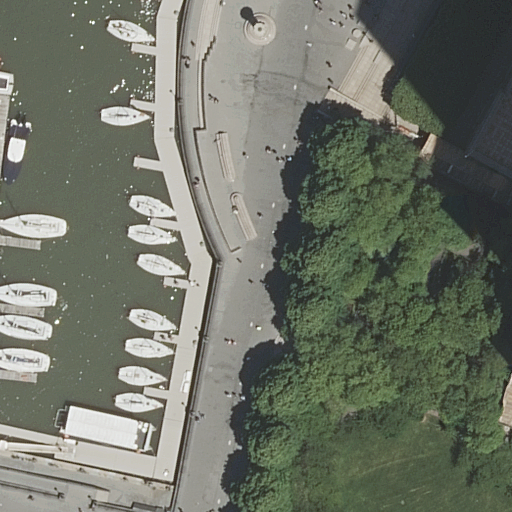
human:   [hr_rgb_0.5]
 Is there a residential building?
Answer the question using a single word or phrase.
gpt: yes

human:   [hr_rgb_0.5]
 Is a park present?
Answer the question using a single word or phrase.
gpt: yes

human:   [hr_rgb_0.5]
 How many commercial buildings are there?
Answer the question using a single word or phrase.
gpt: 0

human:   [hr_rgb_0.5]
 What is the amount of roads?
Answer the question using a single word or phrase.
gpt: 1

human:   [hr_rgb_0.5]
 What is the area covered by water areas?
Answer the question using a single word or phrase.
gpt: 3492m2

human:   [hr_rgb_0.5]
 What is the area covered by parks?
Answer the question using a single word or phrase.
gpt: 6194m2

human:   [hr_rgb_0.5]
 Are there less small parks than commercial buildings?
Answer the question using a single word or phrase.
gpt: no

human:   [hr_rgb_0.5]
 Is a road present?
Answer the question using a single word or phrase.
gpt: yes

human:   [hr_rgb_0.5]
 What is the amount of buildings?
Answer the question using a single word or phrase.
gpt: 3

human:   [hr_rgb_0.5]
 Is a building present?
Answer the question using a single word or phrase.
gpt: yes

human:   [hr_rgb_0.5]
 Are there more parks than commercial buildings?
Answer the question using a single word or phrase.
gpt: yes

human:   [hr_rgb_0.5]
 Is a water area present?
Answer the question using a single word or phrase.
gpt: yes

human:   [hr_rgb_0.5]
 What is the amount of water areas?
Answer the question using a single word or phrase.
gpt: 1

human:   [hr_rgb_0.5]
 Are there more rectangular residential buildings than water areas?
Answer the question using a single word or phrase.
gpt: yes

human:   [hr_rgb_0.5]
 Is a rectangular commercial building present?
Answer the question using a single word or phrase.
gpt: no

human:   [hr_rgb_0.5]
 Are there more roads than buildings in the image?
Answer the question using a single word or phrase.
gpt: no

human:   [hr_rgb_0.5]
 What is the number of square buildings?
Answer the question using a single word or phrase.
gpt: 1

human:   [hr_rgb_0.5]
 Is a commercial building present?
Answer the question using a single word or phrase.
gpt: no

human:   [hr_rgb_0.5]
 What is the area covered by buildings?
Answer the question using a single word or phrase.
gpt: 92m2

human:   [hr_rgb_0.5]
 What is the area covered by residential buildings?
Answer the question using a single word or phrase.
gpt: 92m2

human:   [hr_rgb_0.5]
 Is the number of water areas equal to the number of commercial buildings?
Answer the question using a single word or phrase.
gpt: no

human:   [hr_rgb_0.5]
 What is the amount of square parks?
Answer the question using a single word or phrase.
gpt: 0

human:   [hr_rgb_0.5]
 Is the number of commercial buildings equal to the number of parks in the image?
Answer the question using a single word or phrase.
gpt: no

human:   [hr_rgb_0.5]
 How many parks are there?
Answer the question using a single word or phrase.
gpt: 1

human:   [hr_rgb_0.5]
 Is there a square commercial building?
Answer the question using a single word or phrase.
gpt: no

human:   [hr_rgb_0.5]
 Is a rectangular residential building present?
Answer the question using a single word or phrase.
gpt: yes

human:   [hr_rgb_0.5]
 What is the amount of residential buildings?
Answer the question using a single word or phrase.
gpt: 3

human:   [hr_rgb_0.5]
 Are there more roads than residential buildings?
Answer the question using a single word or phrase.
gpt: no

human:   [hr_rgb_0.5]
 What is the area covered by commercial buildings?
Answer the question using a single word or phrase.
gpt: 0m2

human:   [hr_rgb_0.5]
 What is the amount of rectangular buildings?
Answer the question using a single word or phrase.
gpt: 3

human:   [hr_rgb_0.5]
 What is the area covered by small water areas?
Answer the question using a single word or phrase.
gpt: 0m2

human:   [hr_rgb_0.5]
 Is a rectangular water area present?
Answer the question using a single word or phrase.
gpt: no

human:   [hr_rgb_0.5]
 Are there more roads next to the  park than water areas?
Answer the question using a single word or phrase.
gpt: no

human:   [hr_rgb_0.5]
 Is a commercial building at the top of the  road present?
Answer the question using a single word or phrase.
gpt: no

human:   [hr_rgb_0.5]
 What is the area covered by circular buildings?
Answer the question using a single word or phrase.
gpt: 5m2

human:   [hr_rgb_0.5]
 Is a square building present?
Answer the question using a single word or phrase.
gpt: yes

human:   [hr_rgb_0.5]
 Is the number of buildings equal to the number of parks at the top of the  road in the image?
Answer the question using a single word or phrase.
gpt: no

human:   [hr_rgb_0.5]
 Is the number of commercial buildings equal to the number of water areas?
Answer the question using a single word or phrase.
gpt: no

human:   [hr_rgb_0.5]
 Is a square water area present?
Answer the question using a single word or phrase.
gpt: no

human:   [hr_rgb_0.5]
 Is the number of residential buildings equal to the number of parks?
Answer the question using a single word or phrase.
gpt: no

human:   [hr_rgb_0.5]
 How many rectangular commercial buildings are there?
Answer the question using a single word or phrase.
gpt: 0

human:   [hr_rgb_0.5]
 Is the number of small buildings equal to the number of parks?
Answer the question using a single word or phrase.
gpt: no

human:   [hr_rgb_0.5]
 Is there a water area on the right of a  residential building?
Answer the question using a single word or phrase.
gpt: no

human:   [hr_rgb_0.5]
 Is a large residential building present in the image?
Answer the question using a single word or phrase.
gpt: no

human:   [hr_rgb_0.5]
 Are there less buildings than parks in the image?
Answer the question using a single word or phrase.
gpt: no

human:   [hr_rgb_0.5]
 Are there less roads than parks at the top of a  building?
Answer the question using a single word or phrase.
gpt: no

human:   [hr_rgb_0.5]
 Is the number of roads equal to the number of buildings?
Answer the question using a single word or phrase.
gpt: no

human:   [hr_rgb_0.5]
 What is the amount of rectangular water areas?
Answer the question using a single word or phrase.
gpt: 0

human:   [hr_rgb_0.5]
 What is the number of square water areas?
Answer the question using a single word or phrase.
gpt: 0

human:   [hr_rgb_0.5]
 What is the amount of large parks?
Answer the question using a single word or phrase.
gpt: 1

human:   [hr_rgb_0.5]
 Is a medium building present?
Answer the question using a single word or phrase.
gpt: no

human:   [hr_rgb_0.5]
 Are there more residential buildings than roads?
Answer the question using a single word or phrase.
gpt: yes

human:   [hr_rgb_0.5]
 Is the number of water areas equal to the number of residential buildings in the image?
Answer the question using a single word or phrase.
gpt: no

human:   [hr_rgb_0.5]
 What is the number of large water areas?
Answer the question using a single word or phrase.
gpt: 1

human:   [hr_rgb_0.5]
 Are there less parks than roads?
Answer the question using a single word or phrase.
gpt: no

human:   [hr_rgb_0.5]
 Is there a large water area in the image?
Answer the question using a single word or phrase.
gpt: yes

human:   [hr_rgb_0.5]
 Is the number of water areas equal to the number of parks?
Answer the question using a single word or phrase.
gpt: yes

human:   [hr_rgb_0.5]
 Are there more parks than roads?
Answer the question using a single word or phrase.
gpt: no

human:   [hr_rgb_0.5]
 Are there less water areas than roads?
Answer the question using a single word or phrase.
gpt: no

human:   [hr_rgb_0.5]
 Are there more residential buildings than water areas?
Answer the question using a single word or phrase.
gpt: yes

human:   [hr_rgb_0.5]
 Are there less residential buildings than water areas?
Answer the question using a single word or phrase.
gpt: no

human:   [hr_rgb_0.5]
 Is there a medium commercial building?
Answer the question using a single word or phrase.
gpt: no

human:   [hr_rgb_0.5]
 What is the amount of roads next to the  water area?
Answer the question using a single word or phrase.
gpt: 1

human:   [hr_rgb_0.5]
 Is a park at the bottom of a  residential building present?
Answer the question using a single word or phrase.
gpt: no